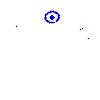
Particle: pion